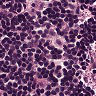
Metastatic tissue present: no